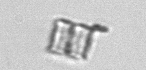
Label: Bacillariophyceae_morphotype1